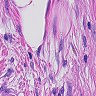
Metastatic tissue present: yes